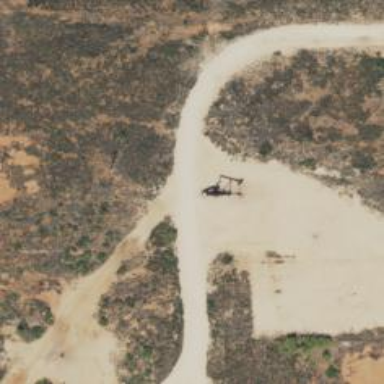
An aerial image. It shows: Petroleum well.